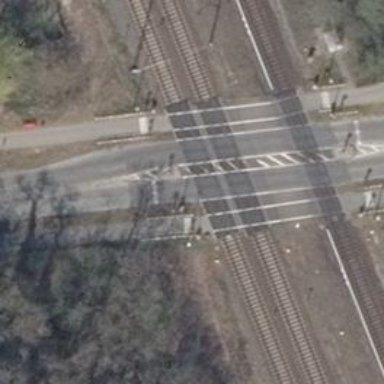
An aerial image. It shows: Level crossing with lights and saltire.